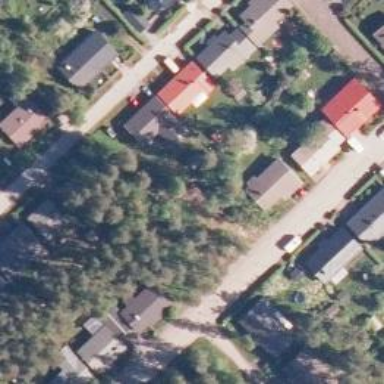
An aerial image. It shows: Suburb.